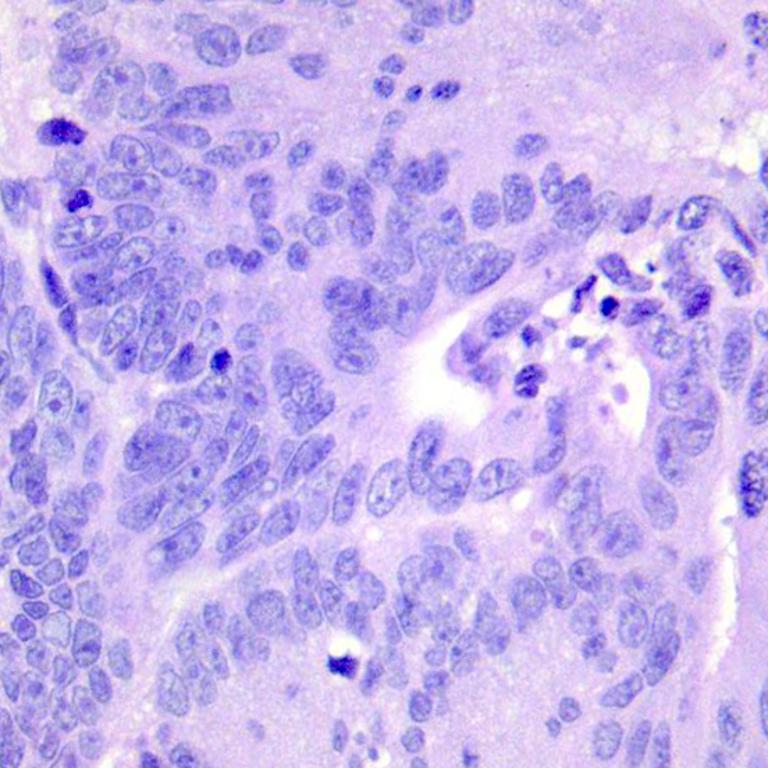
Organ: colon
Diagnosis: adenocarcinomas